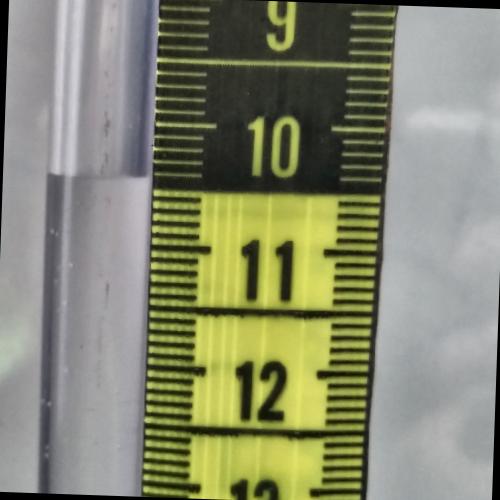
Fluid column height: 10.4 cm